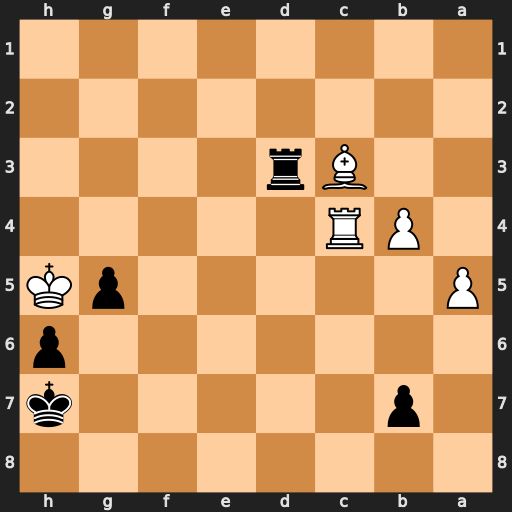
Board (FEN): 8/1p5k/7p/P5pK/1PR5/2Br4/8/8
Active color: b
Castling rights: -
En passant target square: -
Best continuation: Rh3+ Kg4 Rh4+ Kg3 Rxc4